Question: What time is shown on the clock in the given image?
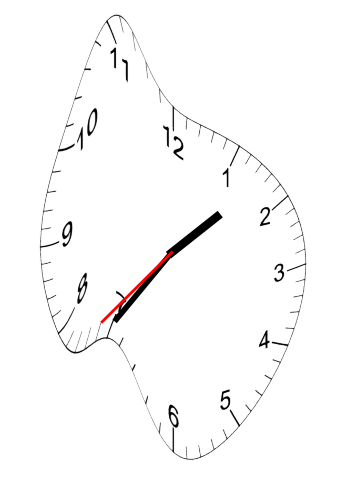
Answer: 01:35:37